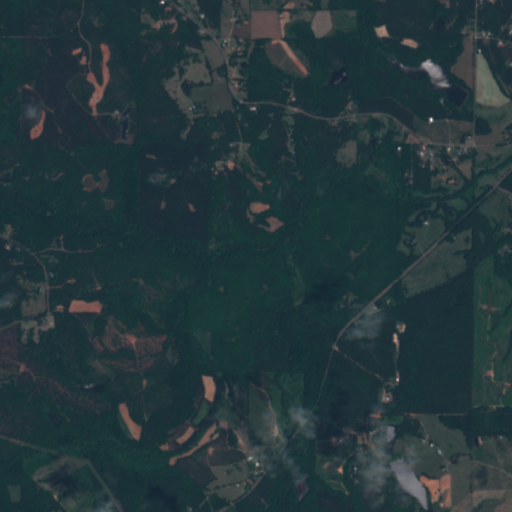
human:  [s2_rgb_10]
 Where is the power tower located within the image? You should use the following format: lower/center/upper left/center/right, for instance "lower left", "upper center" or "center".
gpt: The power tower is located in the lower left of the image.
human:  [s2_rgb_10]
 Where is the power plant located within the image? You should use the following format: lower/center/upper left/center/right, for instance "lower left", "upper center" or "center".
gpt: There is no power plant in the image.